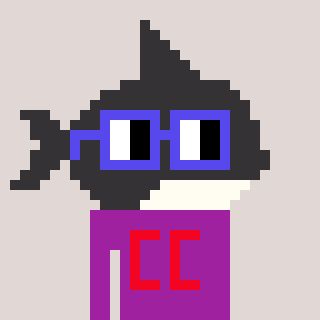
a pixel art character with square blue glasses, a orca-shaped head and a magenta-colored body on a warm background